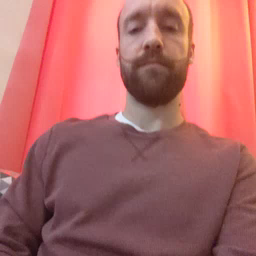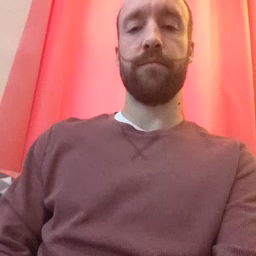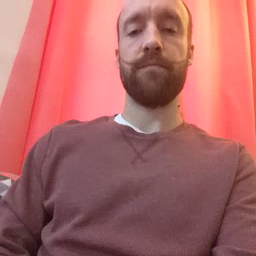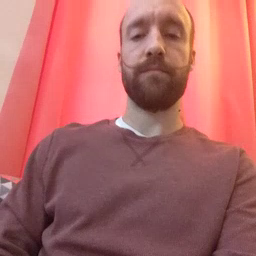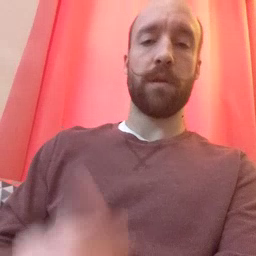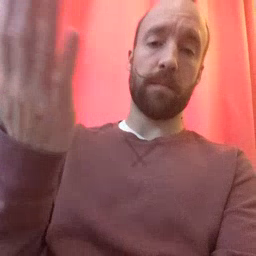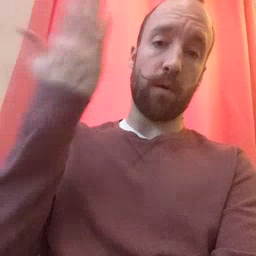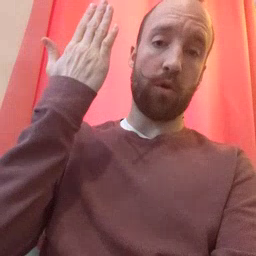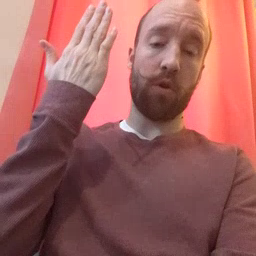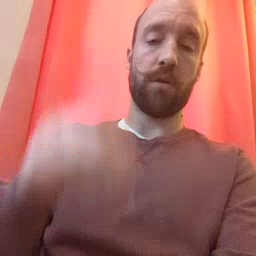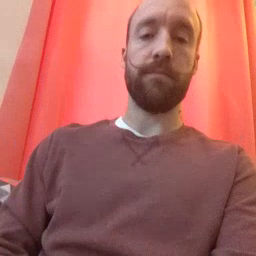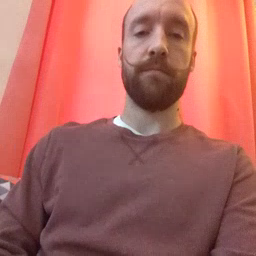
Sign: morning